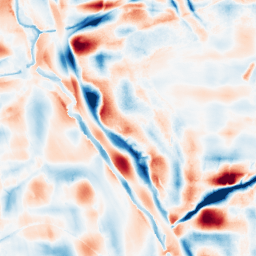
Category: wavelet
Decomposition family: wavelet_dwt
Decomposition parameters: wavelet: coif2
level: 5
Upsampling method: bspline
Upsampling parameters: scale: 8
Upsampling scale: 8